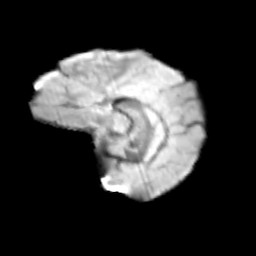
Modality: T2w
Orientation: sagittal
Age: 9
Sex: female
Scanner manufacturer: siemens
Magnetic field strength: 3 T
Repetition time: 3.8 s
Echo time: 0.07 s